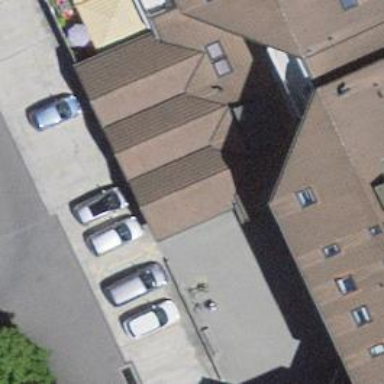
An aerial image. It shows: Cafe.